Question: How do i return multiple matching columns into 1 column with VLOOKUP
=Arrayformula(if(len(A9:A), iferror(vlookup(B9:B, 'Concat Sheet Data'!A9:Q, {2,3}, FALSE)),))
Would like to return Column 2,3 into a single column.
Link to worksheet:
<URL>
Is this possible?
Thanks.
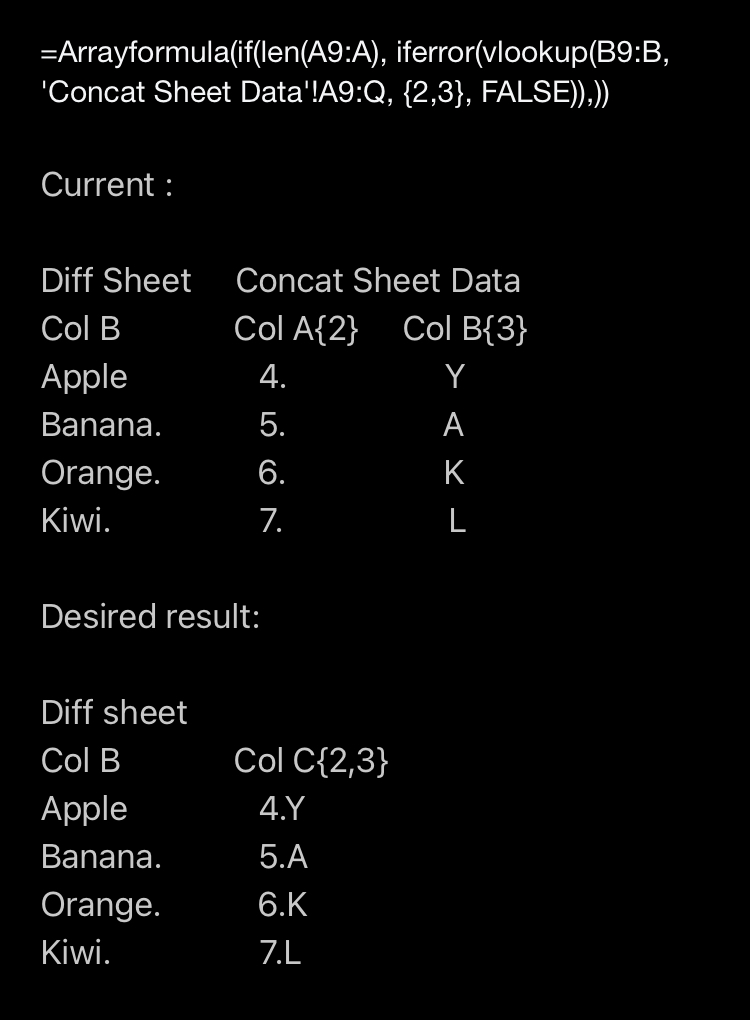
Answer: Try:
'''
=ArrayFormula(if(LEN(A:A),VLOOKUP(A:A,{E:E,F:F&G:G},2,0),""))
'''
<URL>
Based on the sample sheet:
'''
=Arrayformula(if(len(A2:A), iferror(vlookup(B2:B, {'Concat Sheet Data'!A2:A,'Concat Sheet Data'!B2:B&'Concat Sheet Data'!C2:C}, 2, FALSE)),))
'''
<URL>